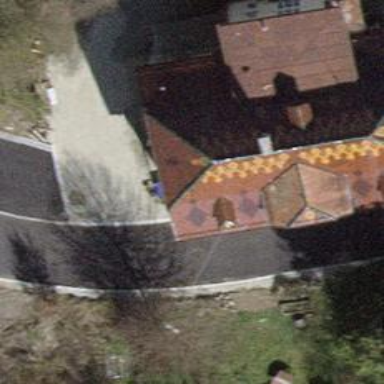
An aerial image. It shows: Building with tiled roof.